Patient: sex M, age 72
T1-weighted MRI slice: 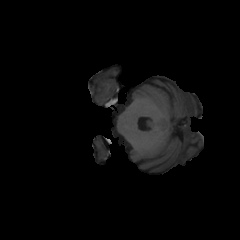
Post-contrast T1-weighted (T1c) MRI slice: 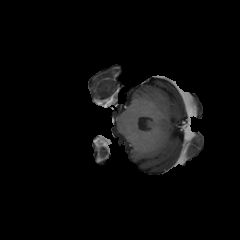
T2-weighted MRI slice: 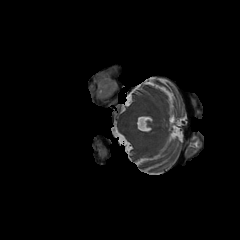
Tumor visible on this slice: yes
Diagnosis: Glioblastoma, IDH-wildtype
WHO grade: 4